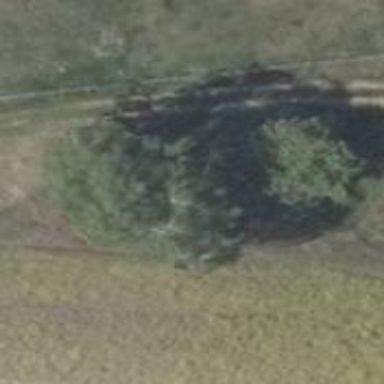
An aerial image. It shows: Deciduous tree with broadleaved leaves.